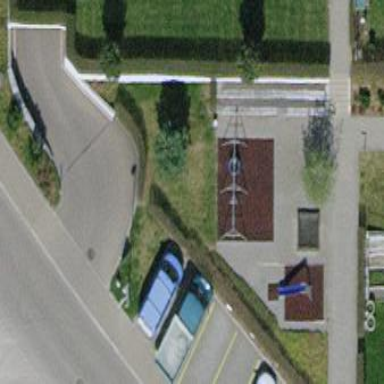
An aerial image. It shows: Parking area with paving stones.